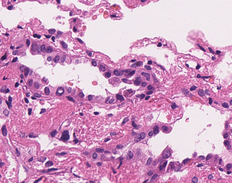
Tumor epithelial tissue: yes
Tumor-associated stroma tissue: yes
Normal tissue: no